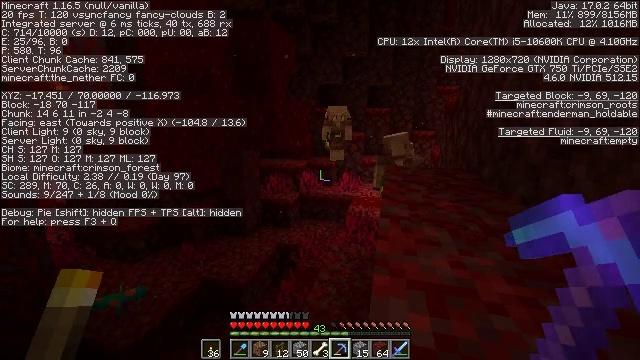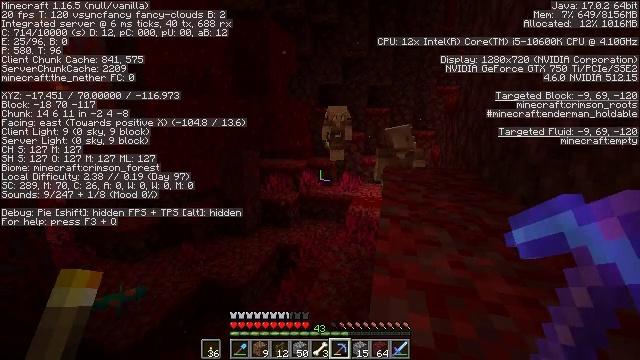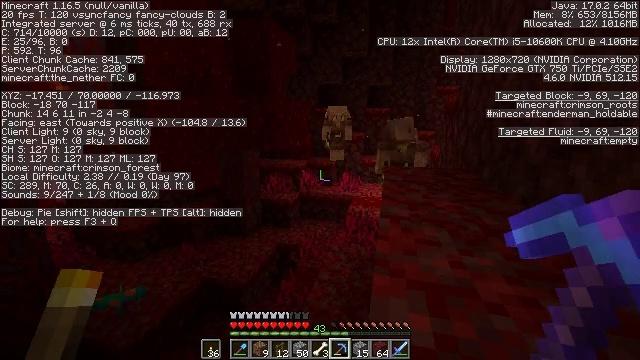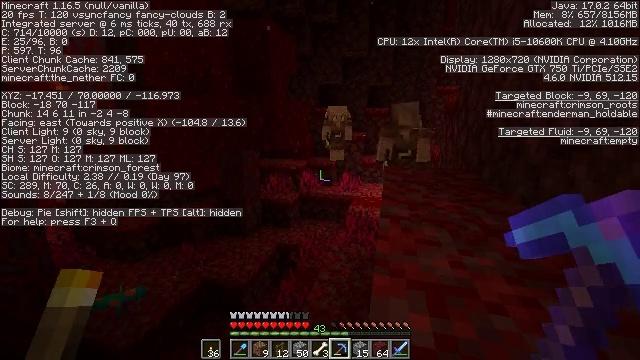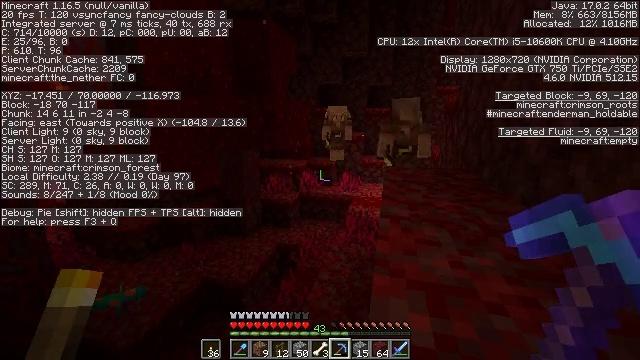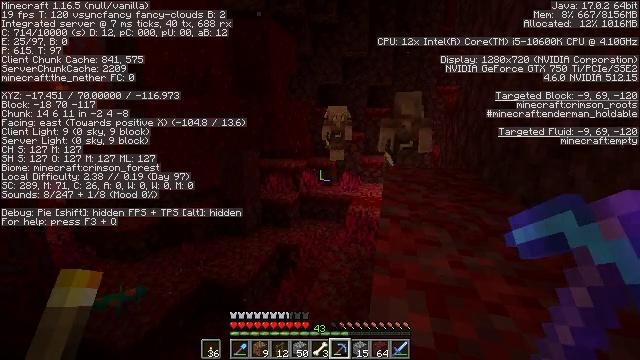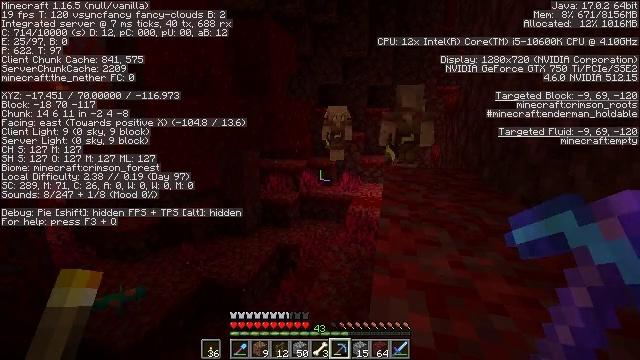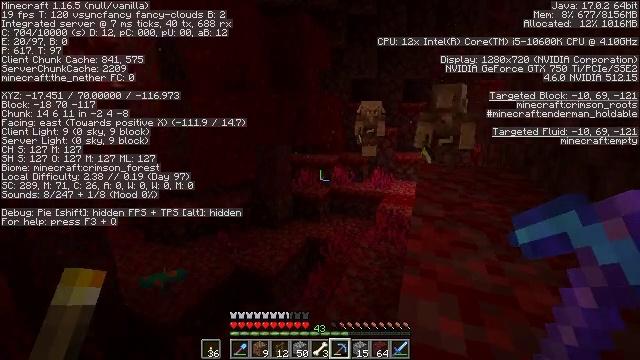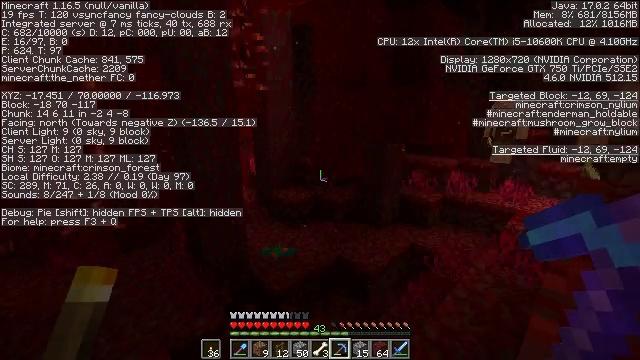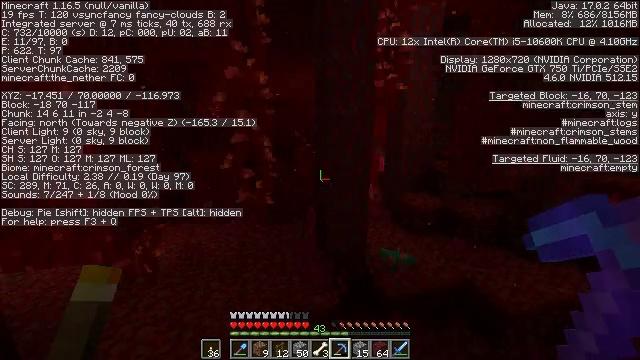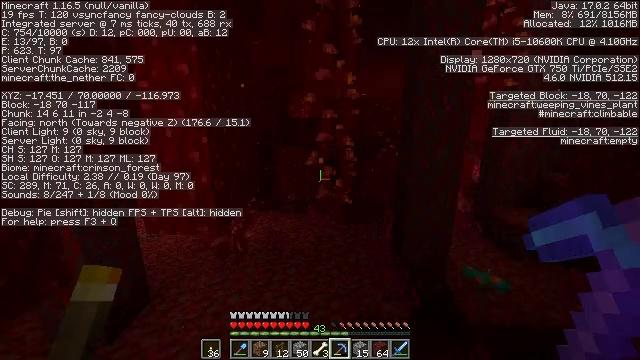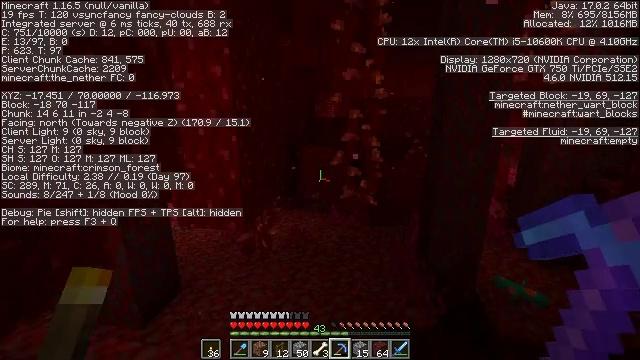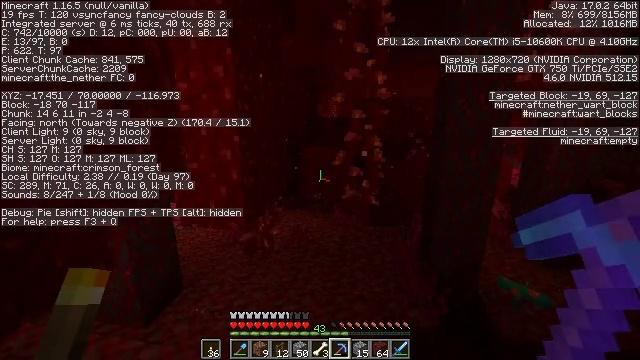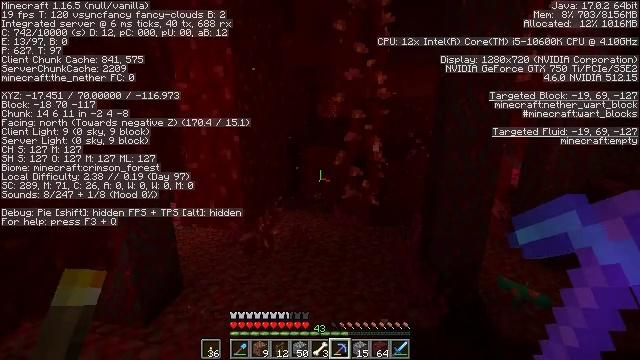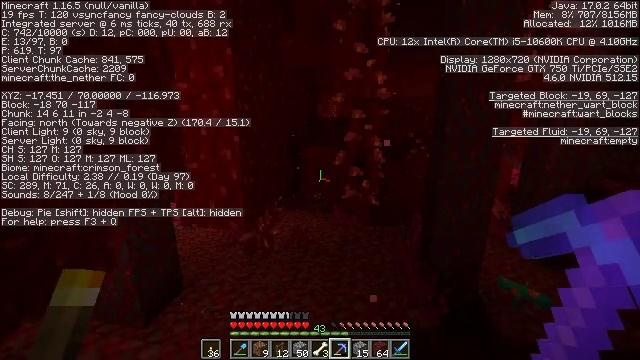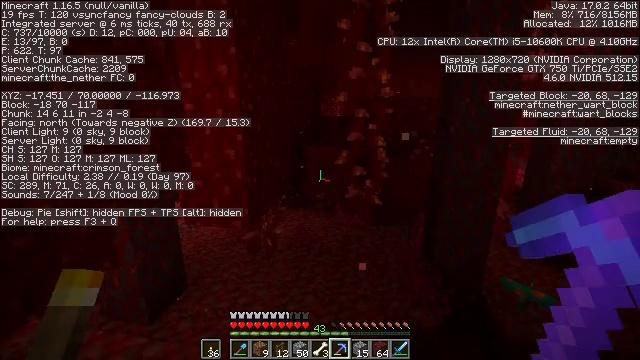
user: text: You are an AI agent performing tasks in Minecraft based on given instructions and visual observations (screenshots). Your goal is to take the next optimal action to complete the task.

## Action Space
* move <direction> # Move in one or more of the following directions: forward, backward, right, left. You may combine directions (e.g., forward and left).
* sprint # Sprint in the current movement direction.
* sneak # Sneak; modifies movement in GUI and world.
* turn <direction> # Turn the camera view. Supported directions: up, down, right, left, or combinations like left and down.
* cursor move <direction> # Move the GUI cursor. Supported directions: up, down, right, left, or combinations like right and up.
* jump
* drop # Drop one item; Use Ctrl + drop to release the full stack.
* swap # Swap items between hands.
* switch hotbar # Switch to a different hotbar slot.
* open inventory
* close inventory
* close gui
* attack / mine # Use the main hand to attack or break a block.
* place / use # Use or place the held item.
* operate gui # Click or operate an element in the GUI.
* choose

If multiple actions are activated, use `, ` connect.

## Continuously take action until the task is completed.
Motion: motion action
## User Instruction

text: Break the crimson roots in the Nether.
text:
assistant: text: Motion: no_op
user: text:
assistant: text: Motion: no_op
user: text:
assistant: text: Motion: no_op
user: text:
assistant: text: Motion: no_op
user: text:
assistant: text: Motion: no_op
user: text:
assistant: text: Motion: no_op
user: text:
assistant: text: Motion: turn left and down
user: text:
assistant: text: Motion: turn left
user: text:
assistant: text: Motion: turn left
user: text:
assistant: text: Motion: turn left
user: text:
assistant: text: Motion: turn left
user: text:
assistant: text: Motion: no_op
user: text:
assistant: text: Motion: no_op
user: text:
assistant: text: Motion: no_op
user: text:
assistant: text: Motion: no_op
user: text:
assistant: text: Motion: turn left and down
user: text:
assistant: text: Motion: turn left
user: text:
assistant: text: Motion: turn left
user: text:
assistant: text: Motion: turn left and up
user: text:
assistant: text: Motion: turn left
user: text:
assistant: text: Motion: turn left
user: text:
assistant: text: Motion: turn left
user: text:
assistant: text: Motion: turn left
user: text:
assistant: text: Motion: no_op
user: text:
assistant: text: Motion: no_op
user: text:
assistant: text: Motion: no_op
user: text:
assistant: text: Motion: no_op
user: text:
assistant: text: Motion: no_op
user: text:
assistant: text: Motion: no_op
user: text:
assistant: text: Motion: no_op